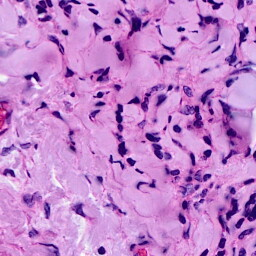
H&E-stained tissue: Breast